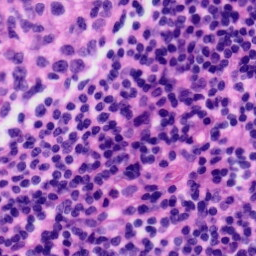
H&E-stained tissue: Tonsil